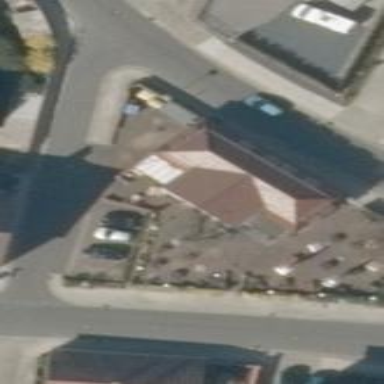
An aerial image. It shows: Building that houses restaurant.